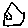
Label: house